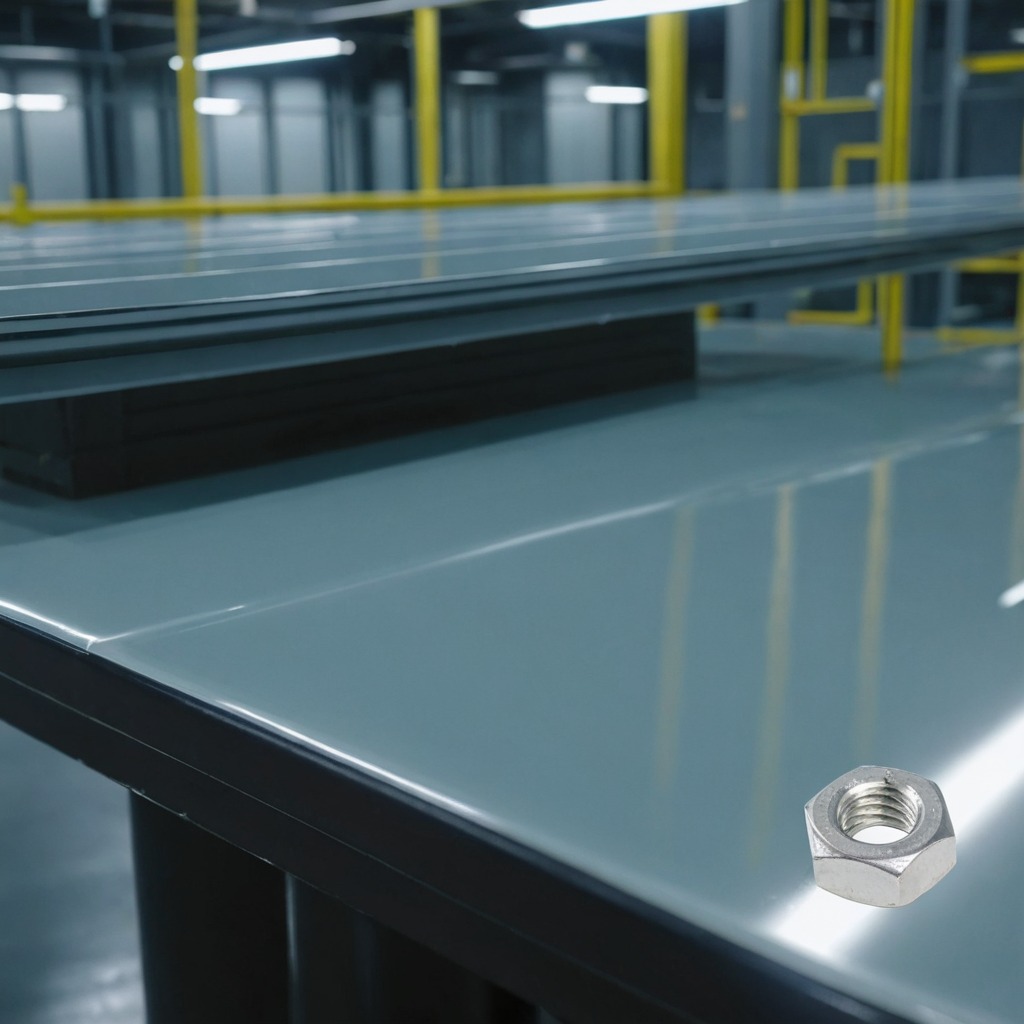
A metal nut is lying on the table.